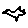
Label: bird